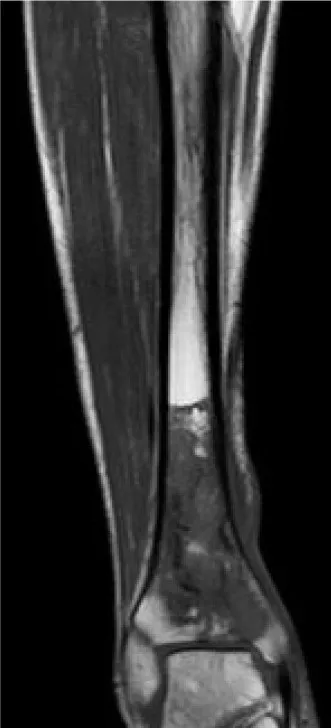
Pre-operative radiograph.
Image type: radiology (mri)